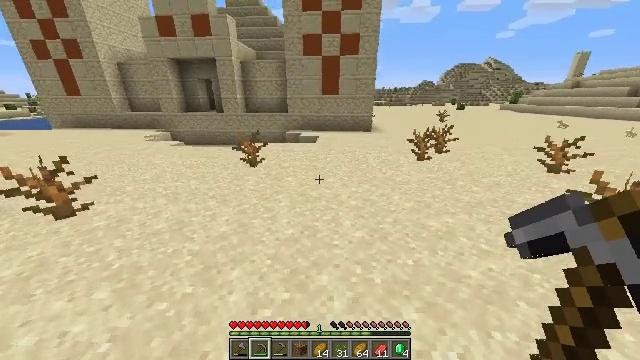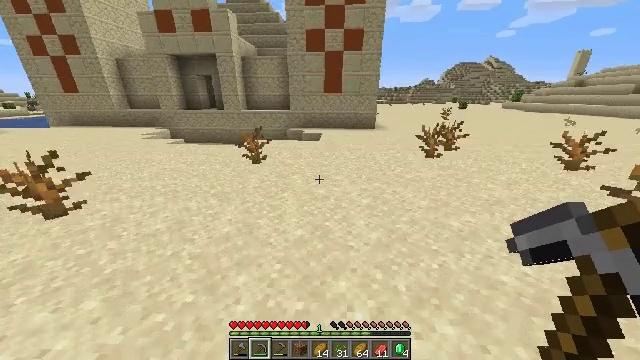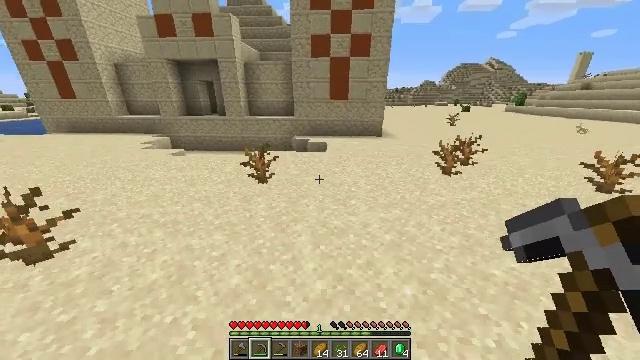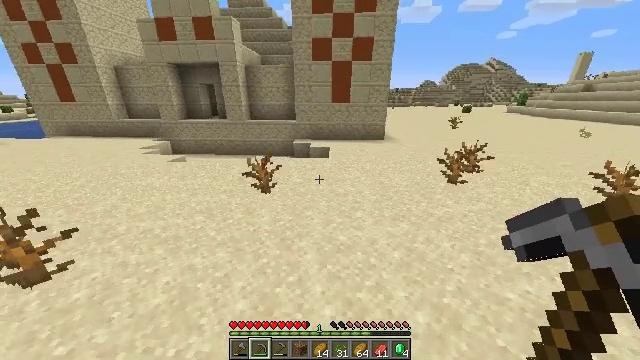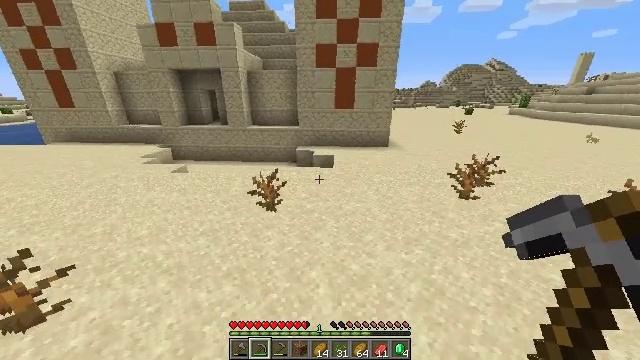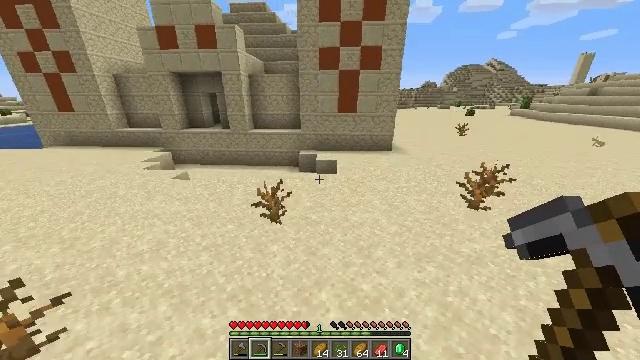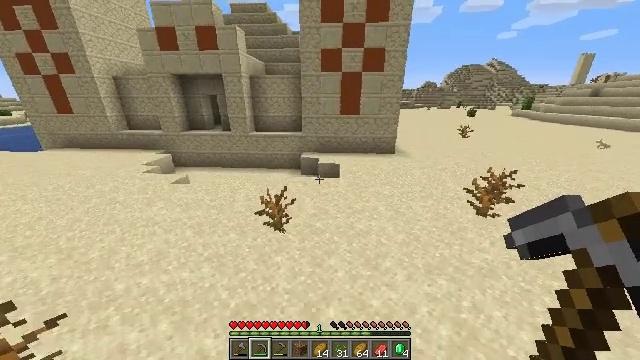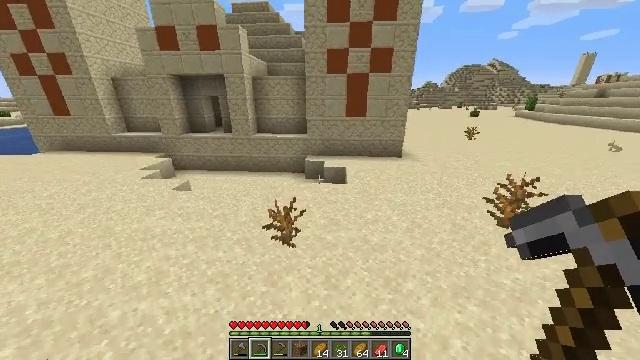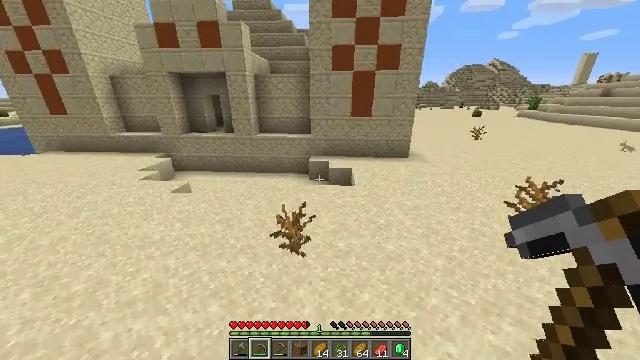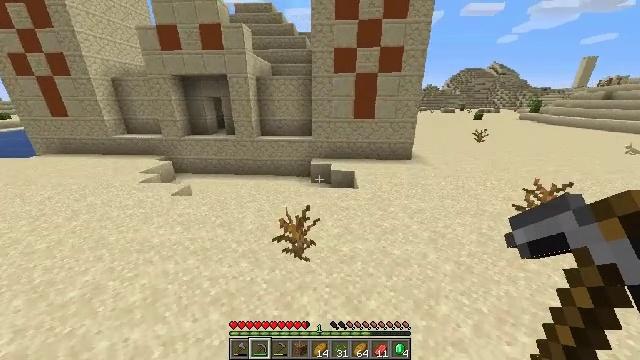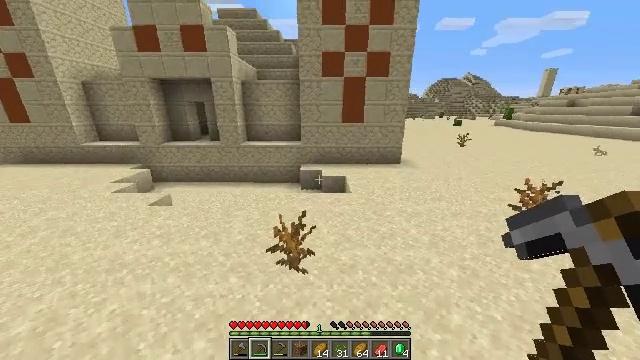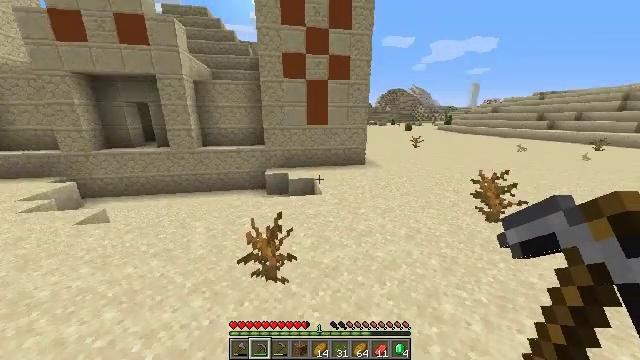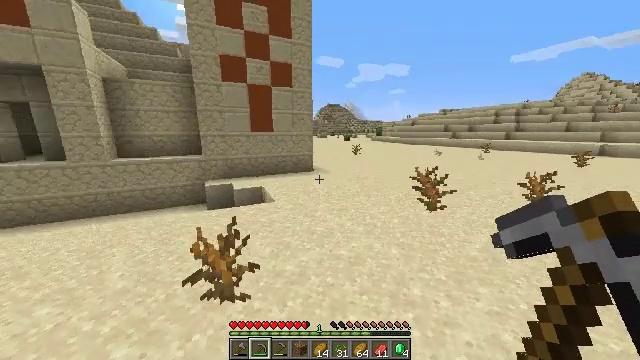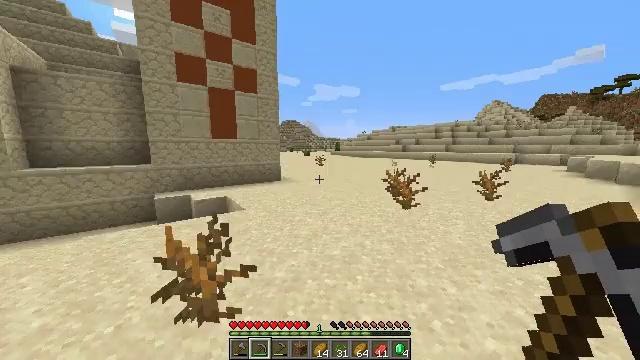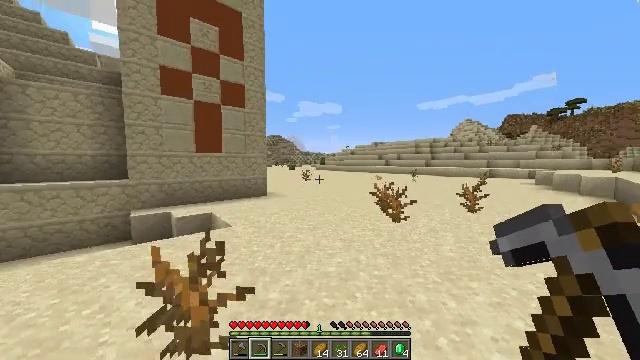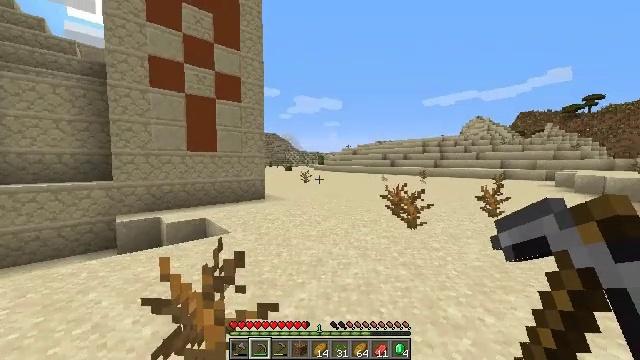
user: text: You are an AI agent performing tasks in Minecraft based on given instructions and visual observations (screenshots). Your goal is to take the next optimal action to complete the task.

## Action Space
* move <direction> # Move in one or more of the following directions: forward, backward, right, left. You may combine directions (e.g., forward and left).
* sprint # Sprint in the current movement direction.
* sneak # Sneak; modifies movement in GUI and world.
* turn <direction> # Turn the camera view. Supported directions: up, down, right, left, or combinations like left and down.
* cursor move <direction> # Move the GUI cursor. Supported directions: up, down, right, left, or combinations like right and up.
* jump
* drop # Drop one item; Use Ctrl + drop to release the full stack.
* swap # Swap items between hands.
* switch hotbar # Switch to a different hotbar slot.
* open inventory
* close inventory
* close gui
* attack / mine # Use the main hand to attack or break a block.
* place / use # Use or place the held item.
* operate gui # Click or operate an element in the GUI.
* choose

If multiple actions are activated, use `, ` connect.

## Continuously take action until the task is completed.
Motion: motion action
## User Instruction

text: Dig out the orange terracotta.
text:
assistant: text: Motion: move forward and move left, sprint, jump
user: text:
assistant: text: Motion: move forward and move left, sprint, jump
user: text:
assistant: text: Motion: move forward and move left, sprint, jump
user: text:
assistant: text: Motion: move forward and move left, sprint, jump
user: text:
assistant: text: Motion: move forward and move left, sprint, jump
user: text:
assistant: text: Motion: move forward and move left, sprint, jump
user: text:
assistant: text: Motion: move forward and move left, sprint, jump
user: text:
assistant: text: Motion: move forward and move left, sprint, jump
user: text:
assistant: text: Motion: move forward and move left, sprint, jump
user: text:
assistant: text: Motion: move forward and move left, sprint, turn right and up
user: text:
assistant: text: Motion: move forward and move left, sprint, turn right and up
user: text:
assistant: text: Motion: move forward and move left, sprint, turn right and up
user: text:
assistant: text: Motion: move forward and move left, sprint, turn right and up
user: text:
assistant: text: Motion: turn right and up
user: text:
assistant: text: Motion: no_op
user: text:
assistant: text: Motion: no_op
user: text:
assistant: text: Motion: no_op
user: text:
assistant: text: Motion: no_op
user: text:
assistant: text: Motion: no_op
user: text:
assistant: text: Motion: move left
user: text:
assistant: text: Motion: move left, turn right and up
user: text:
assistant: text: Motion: move left
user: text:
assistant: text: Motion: move forward and move left
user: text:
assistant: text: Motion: move forward and move left
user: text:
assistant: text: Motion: move forward and move left, turn right and up
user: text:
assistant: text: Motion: move forward and move left, turn up
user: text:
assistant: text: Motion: move forward and move left
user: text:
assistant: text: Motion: no_op
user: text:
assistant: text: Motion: move forward
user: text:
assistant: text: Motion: move forward